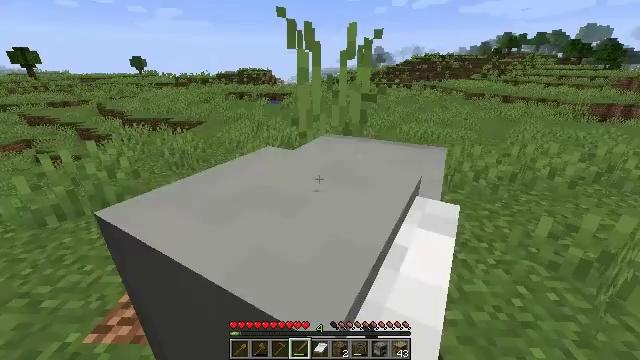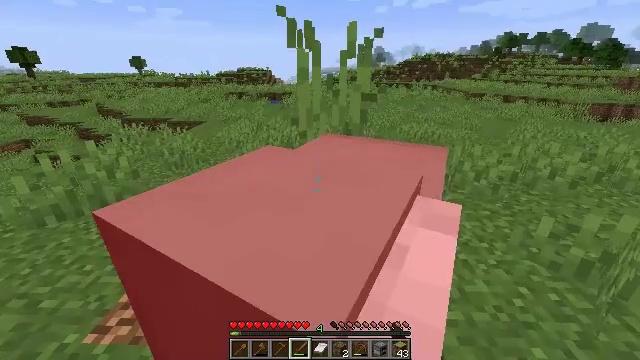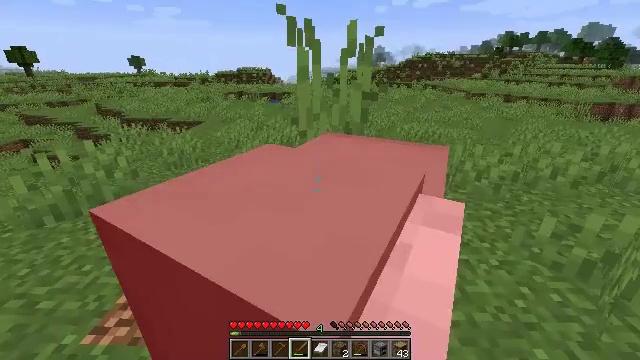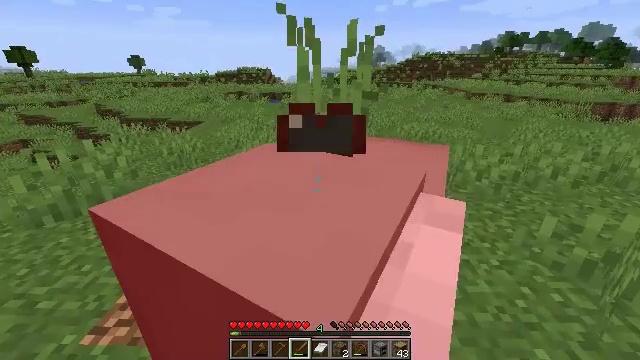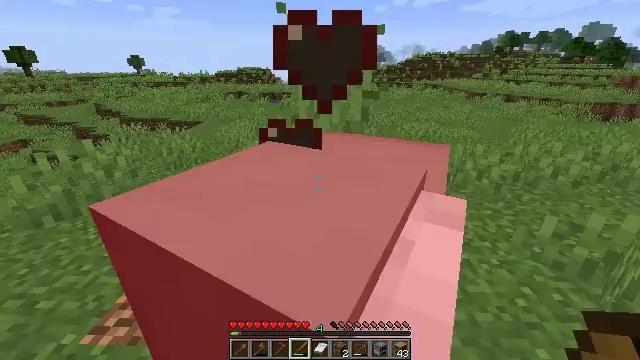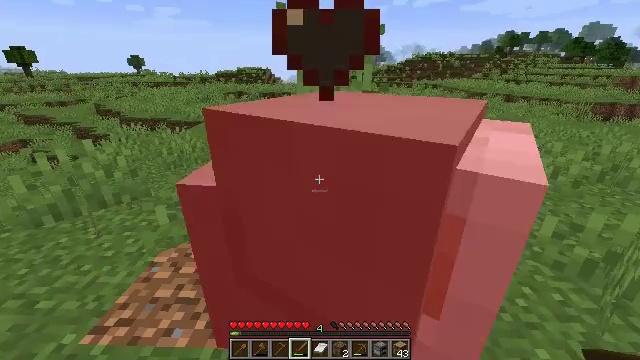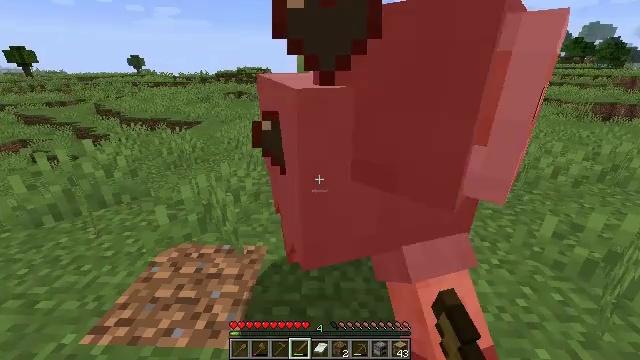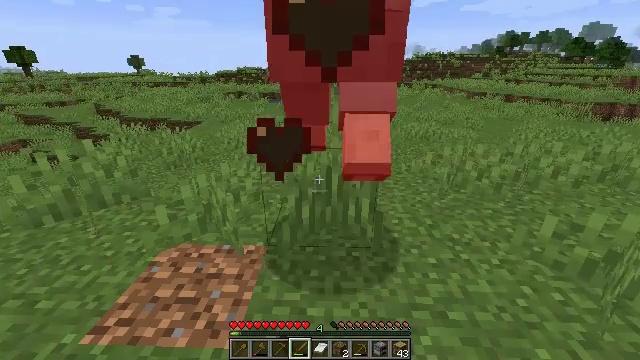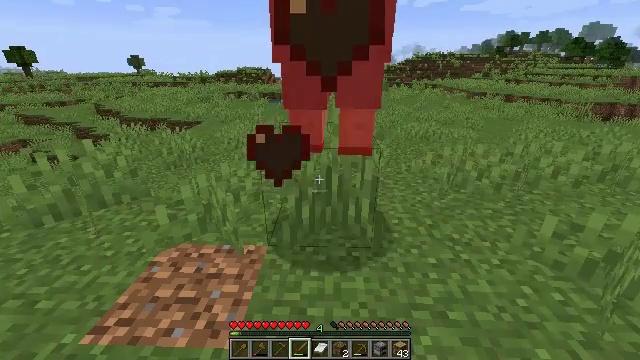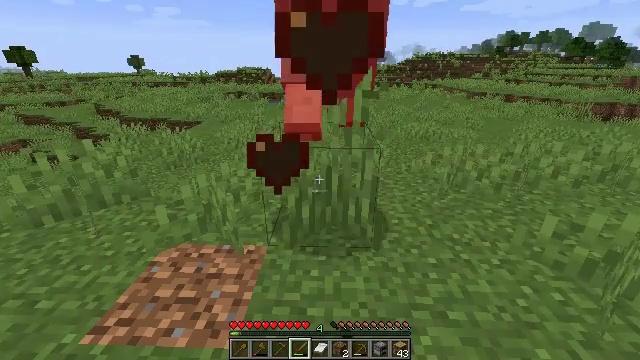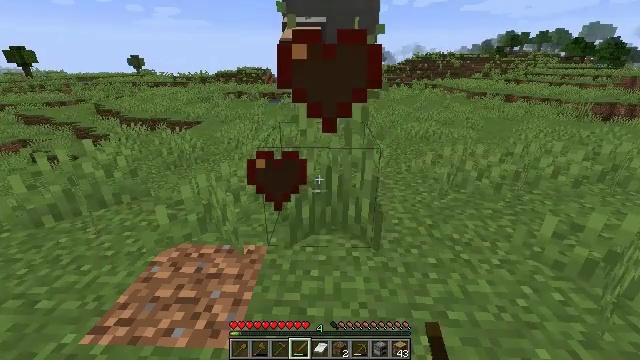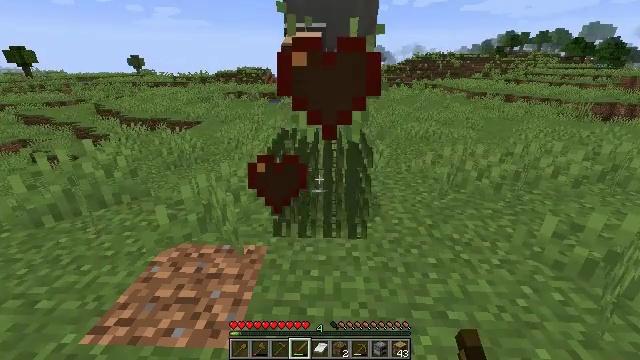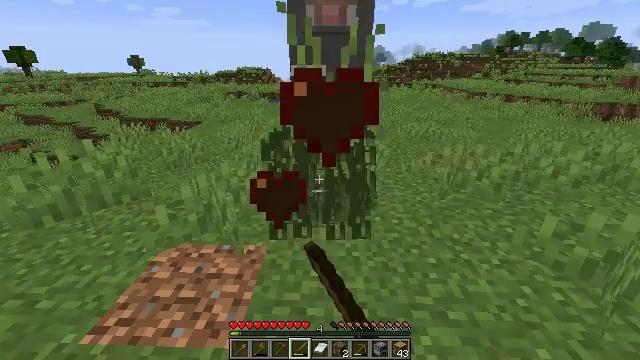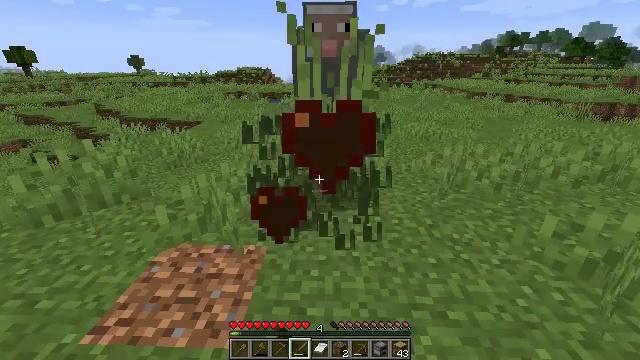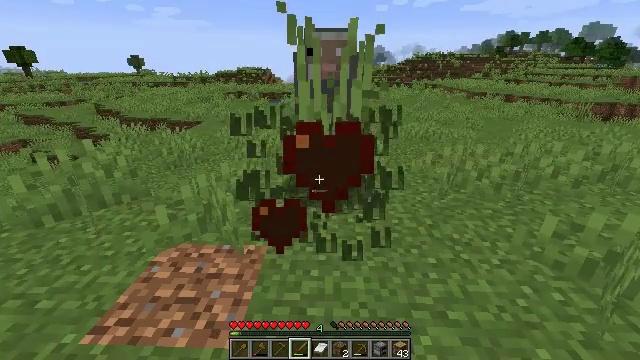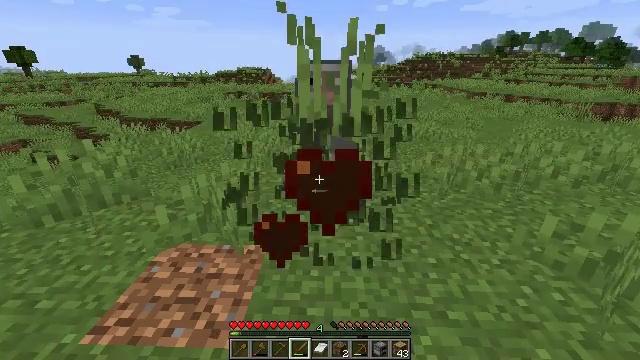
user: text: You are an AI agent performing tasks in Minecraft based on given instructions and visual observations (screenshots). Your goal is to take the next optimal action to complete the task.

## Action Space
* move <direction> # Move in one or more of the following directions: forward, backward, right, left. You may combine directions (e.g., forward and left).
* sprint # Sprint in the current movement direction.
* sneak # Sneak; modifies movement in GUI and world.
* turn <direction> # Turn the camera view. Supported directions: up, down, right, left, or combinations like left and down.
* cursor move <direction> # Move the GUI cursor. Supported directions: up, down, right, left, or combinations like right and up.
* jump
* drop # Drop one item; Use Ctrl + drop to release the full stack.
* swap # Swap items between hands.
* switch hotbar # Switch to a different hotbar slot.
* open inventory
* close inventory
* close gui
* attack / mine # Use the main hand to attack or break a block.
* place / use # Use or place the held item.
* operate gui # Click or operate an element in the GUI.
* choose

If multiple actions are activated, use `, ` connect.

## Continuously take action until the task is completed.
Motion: motion action
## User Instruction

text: Harvest tall grass for seeds.
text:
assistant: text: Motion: no_op
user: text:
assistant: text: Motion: no_op
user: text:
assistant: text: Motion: no_op
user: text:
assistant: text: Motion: no_op
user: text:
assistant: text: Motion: attack / mine
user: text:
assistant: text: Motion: attack / mine
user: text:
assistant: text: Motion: attack / mine
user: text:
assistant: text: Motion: no_op
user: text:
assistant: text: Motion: no_op
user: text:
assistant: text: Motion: no_op
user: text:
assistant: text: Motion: attack / mine
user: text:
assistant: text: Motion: attack / mine
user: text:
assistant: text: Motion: no_op
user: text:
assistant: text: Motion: no_op
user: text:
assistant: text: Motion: no_op
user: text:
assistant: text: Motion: no_op